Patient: sex F, age 68
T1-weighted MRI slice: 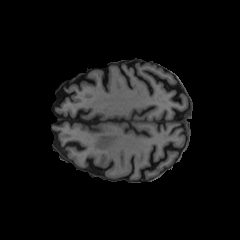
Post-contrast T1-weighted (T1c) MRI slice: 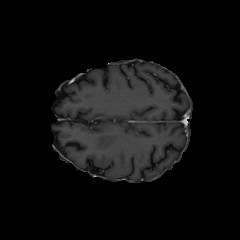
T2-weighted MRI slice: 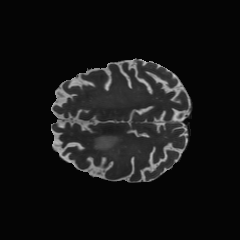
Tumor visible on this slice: yes
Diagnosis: Glioblastoma, IDH-wildtype
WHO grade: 4